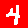
Digit: 4